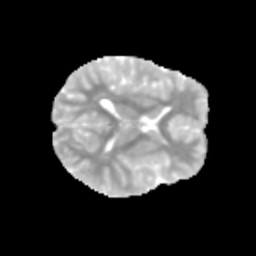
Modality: MD
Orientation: axial
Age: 9
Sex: male
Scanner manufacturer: siemens
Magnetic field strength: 3 T
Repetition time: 3.8 s
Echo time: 0.07 s